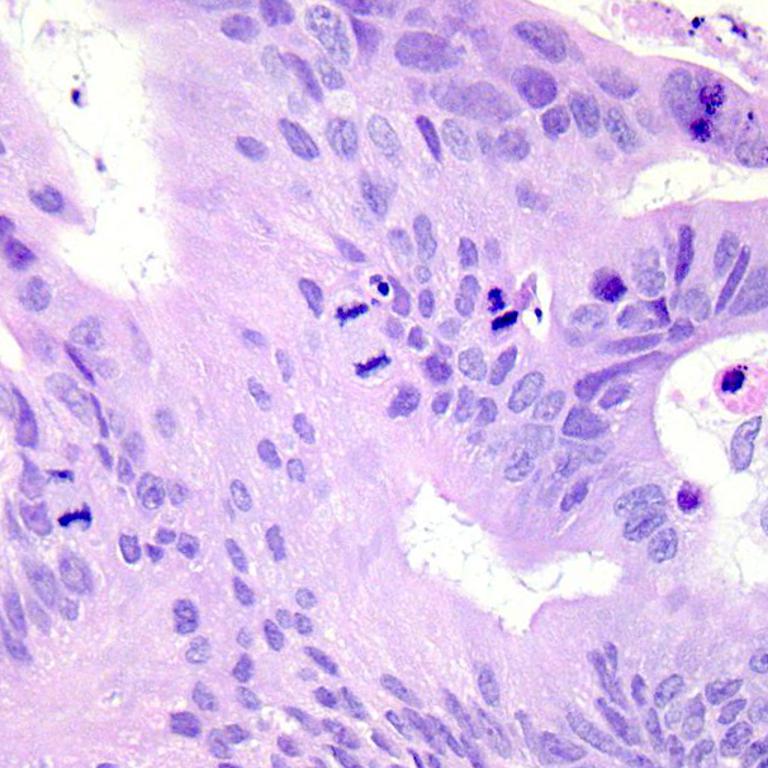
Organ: colon
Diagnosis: adenocarcinomas